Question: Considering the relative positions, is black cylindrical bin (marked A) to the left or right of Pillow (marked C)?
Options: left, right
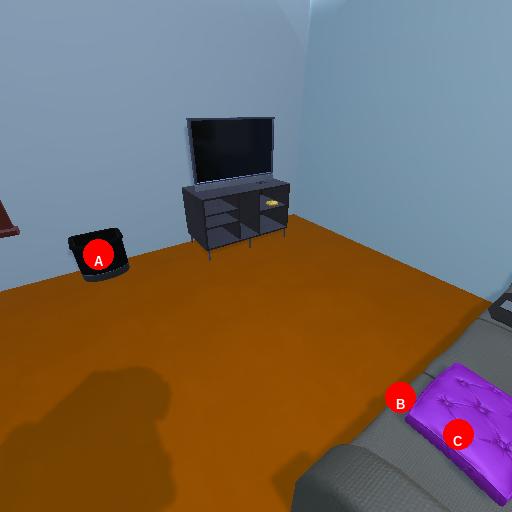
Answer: left